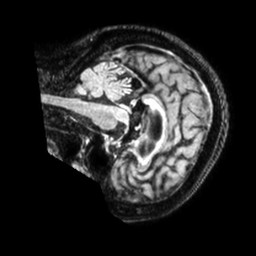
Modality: FLAIR
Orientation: sagittal
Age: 85
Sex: female
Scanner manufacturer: philips
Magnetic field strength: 1.5 T
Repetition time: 4.8 s
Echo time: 0.3379 s